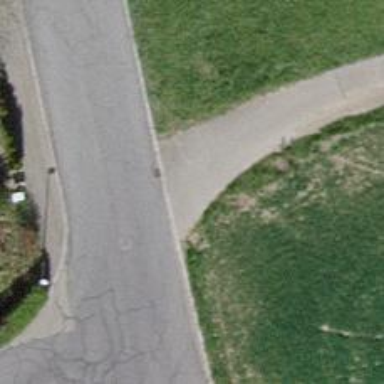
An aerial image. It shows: Asphalt road in residential area.